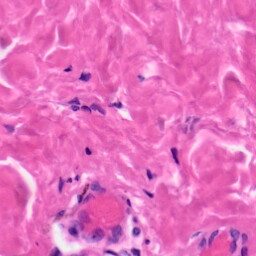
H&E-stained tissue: Skin